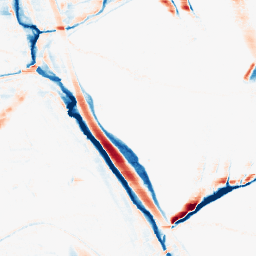
Category: morphological
Decomposition family: morphological_rect
Decomposition parameters: operation: average
width: 20
height: 5
Upsampling method: edge_directed
Upsampling parameters: scale: 2
Upsampling scale: 2